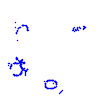
Particle: kaon